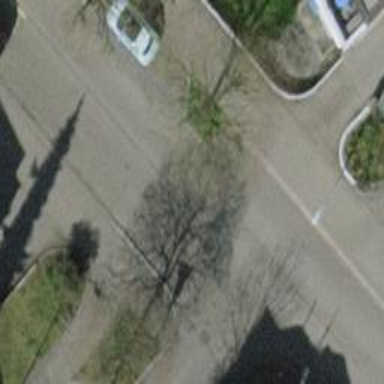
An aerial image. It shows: Tree-lined avenue.